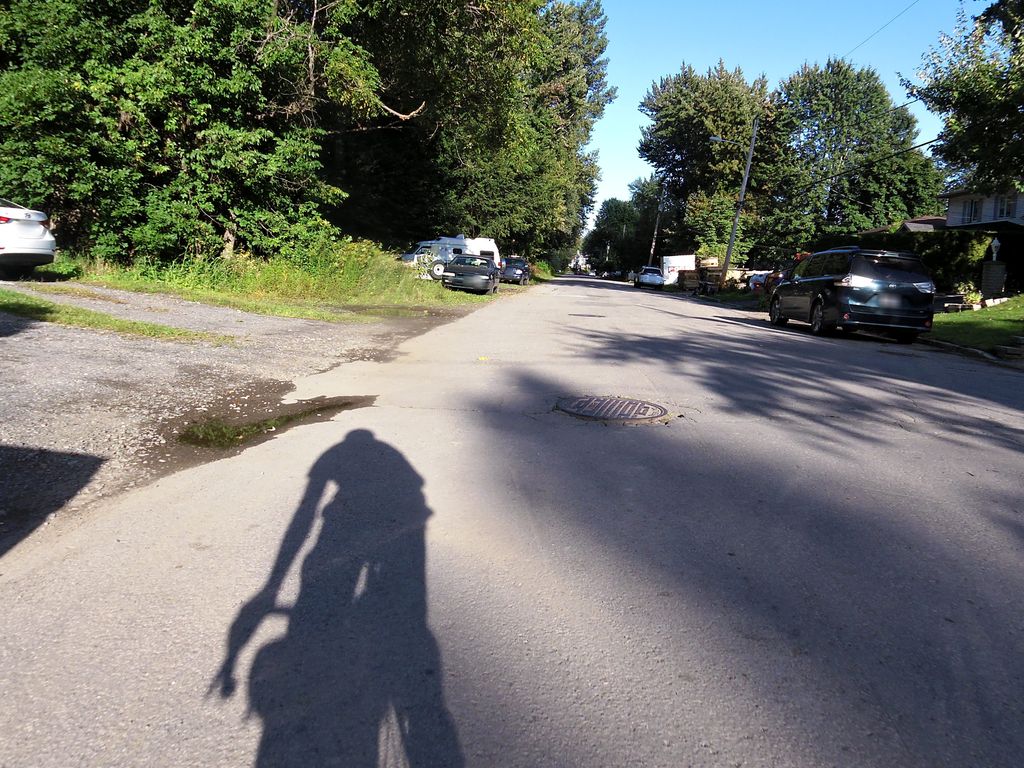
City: ottawa-gatineau